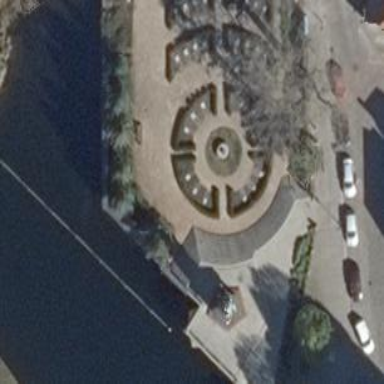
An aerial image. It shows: Beautiful fountain.